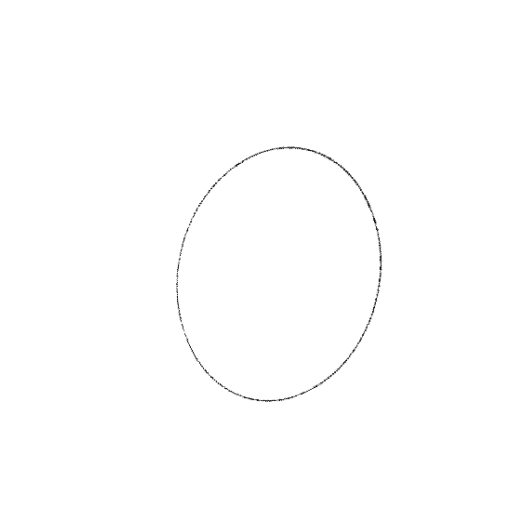
Crossing number: 0